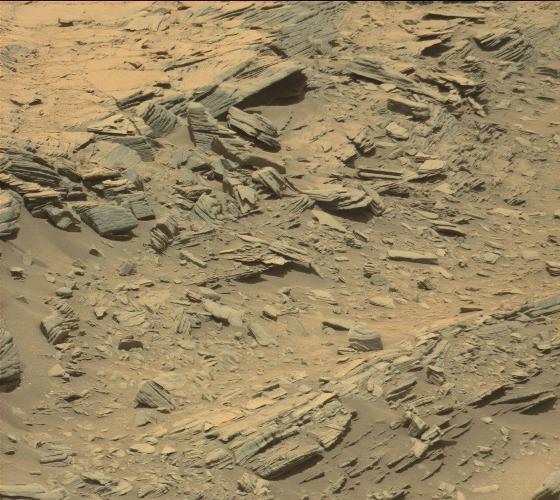
Terrain classes present: Bedrock, Gravel / Sand / Soil, Rock, Shadow